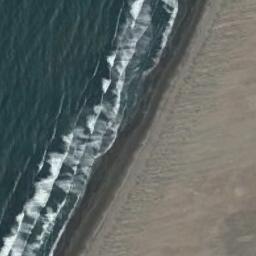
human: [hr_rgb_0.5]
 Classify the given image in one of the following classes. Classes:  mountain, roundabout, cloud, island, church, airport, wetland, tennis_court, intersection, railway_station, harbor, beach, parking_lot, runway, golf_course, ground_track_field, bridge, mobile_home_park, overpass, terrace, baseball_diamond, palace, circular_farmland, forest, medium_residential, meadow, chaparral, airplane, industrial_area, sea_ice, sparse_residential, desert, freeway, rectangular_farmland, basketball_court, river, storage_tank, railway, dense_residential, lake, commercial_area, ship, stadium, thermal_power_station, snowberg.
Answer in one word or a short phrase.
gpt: beach